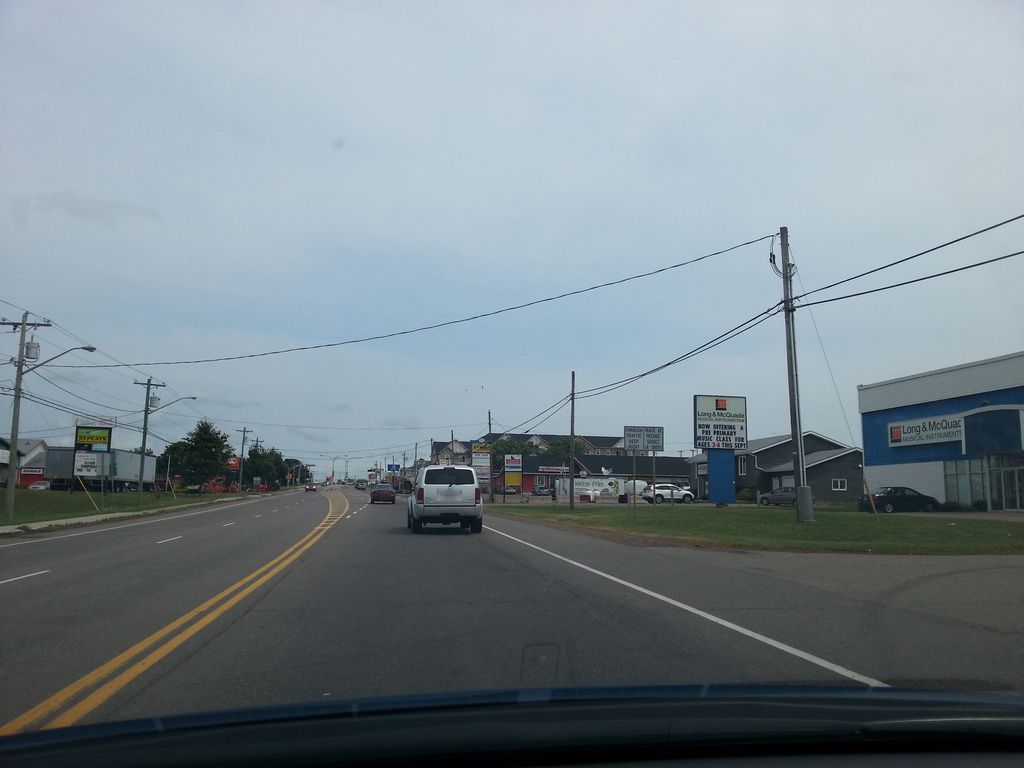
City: charlottetown